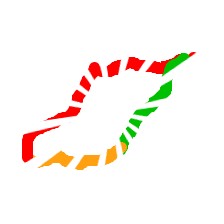
Shape: parallelogram